Question: Broken Page <URL>

I have been looking all around stack overflow for for a solution to fix this background image issue. I have been using bootstrap for the boxes and stripped out any margin.
The issue is when you set the background as cover, in IE8 it does not stretch the whole length of the image.
I have tried including Google's fix document.
'''
<!-- HTML5 shim, for IE6-8 support of HTML5 elements -->
<!--[if lt IE 9]>
<script src="http://html5shim.googlecode.com/svn/trunk/html5.js"></script>
<![endif]-->
'''
Currently I am using
'''
-webkit-background-size: cover; /*for webKit*/
-moz-background-size: cover; /*Mozilla*/
-o-background-size: cover; /*opera*/
background-size: cover; /*generic*/
'''
I have also tried this (<URL> and bellow.
'''
filter: progid:DXImageTransform.Microsoft.AlphaImageLoader(
src='images/logo.gif',
sizingMethod='scale');
-ms-filter: "progid:DXImageTransform.Microsoft.AlphaImageLoader(
src='images/logo.gif',
sizingMethod='scale')";
'''
Any ideas what I can try next, or am I doing something wrong?
Thanks,
Brent
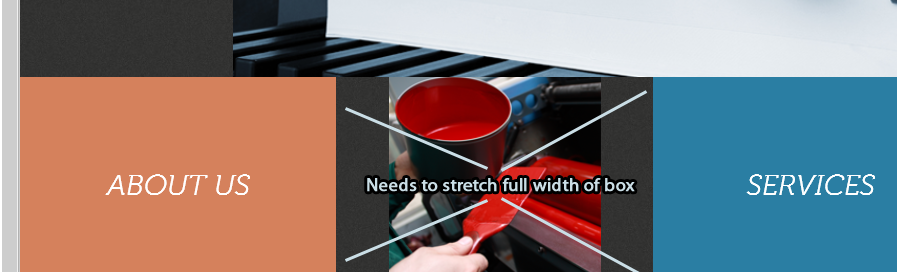
Answer: Fixed! At last you must use the full url for the ie path images. This is due to the IE fix not picking up the releative path.
'''
filter: progid:DXImageTransform.Microsoft.AlphaImageLoader(
src='images/logo.gif',
sizingMethod='scale');
-ms-filter: "progid:DXImageTransform.Microsoft.AlphaImageLoader(
src='images/logo.gif',
sizingMethod='scale')";
'''
should be ...
'''
filter: progid:DXImageTransform.Microsoft.AlphaImageLoader(
src='http://www.youwebsite.com/images/logo.gif',
sizingMethod='scale');
-ms-filter: "progid:DXImageTransform.Microsoft.AlphaImageLoader(
src='http://www.youwebsite.com/images/logo.gif',
sizingMethod='scale')";
'''
Hope this helps someone else :)